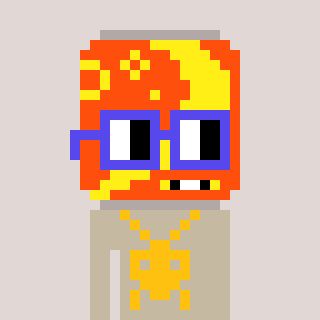
a pixel art character with square blue glasses, a pop-shaped head and a bege-colored body on a warm background